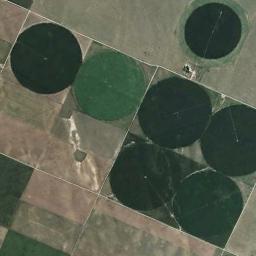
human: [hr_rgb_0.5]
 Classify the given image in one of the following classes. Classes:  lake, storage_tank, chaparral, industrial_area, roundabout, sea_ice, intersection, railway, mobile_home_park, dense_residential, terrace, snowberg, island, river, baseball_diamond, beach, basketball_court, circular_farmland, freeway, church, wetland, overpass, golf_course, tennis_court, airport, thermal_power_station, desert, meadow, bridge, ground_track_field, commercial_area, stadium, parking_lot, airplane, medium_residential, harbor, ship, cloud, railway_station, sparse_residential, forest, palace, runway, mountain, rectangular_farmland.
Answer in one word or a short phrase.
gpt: circular_farmland